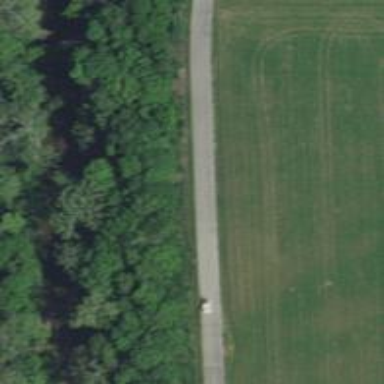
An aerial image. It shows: Unclassified road.